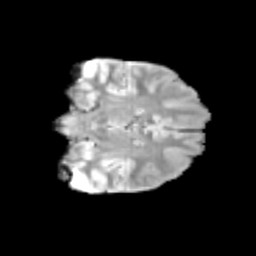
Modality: T2w
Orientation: coronal
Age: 12
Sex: female
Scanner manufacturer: siemens
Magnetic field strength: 3 T
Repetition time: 3.8 s
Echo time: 0.07 s